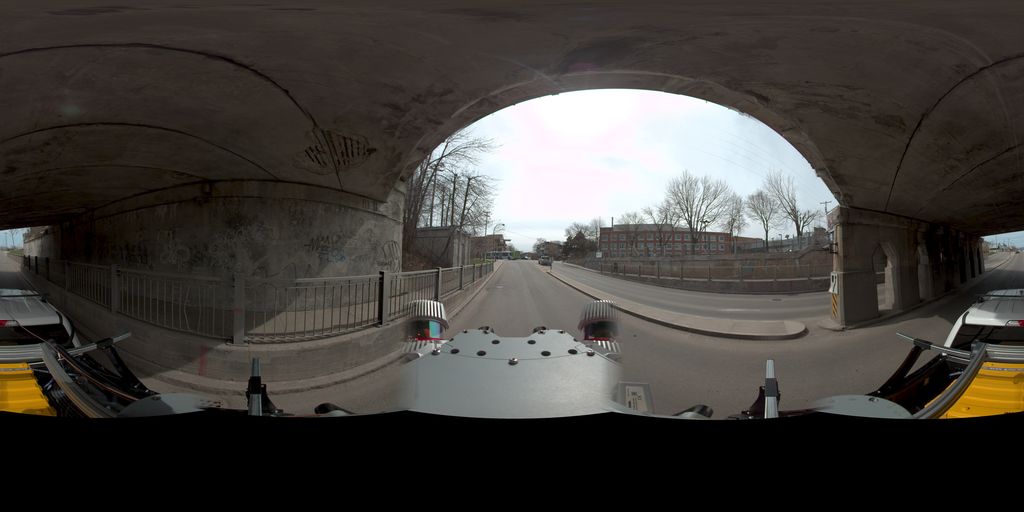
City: quebec_city